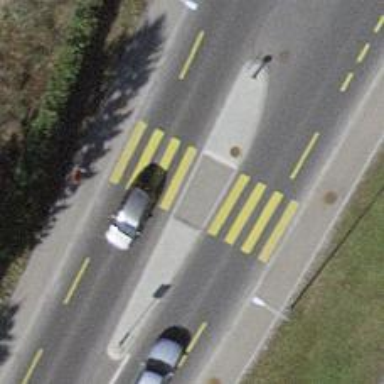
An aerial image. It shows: Uncontrolled zebra crossing with pedestrian island.